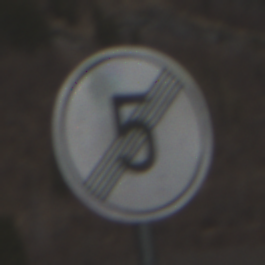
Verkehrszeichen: EndeGeschwindigkeit5
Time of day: MorningAfternoon
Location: Outdoor (Nature)
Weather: PartlyCloudy
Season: NotSpecified
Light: Natural